Interaction volume radius: 5 \u00c5
Interaction volume height: 10 \u00c5
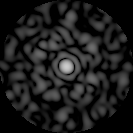
Disorder parameter: 0.8046